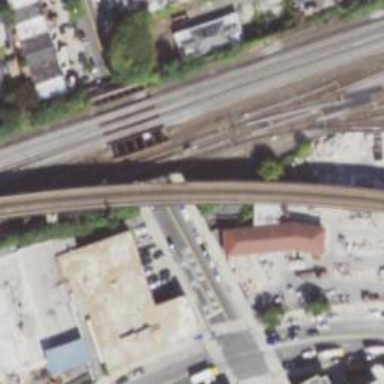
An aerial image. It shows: Railway bridge with electrified rails.